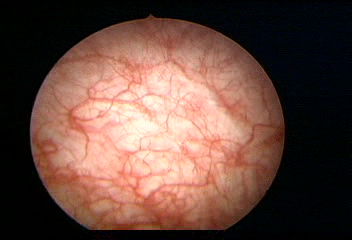
Modality: WLC
Class: Normal mucosa
Bladder cancer association: No